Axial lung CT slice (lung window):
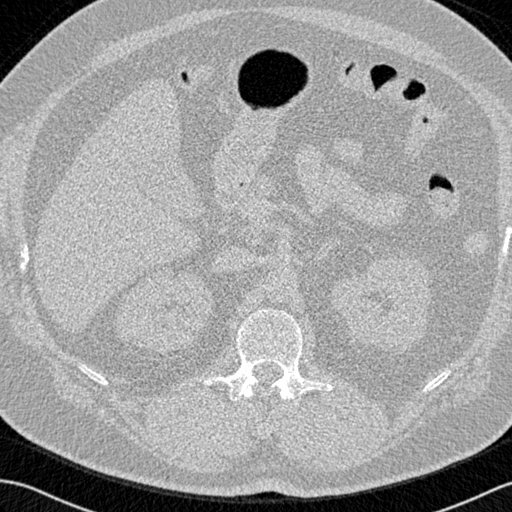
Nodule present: no